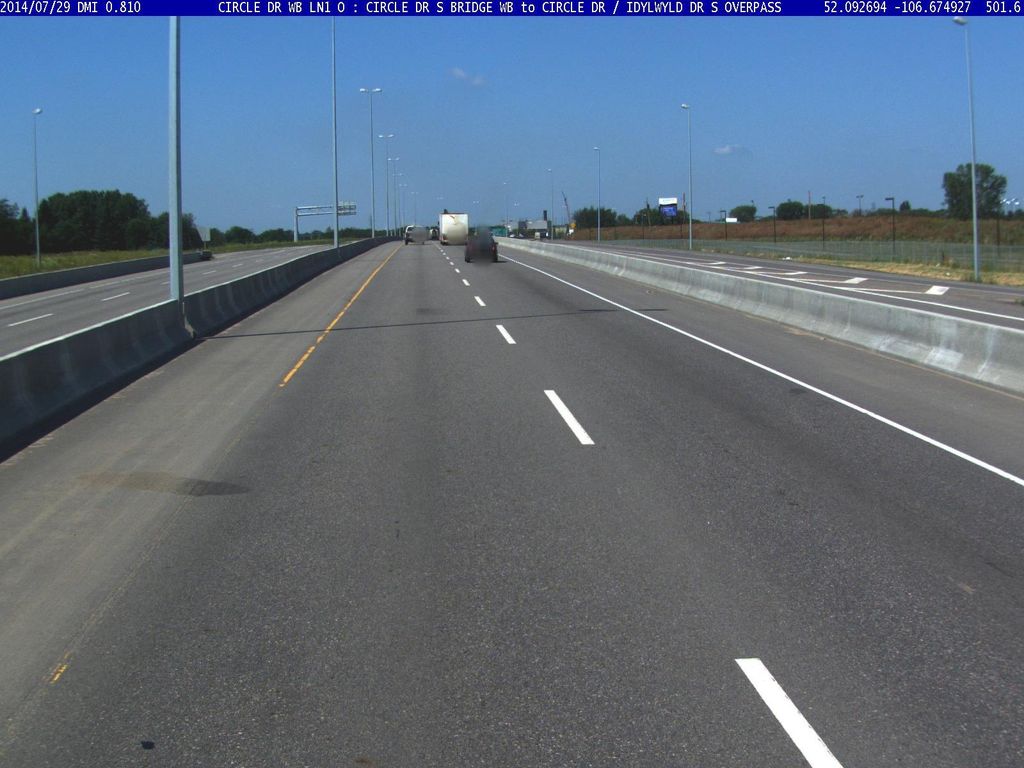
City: saskatoon